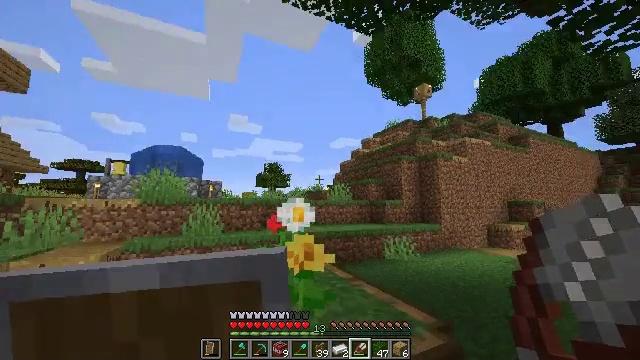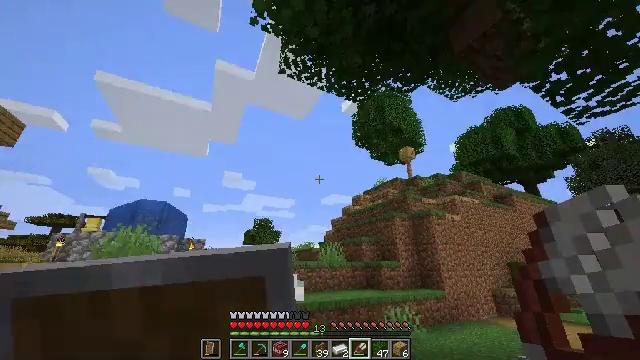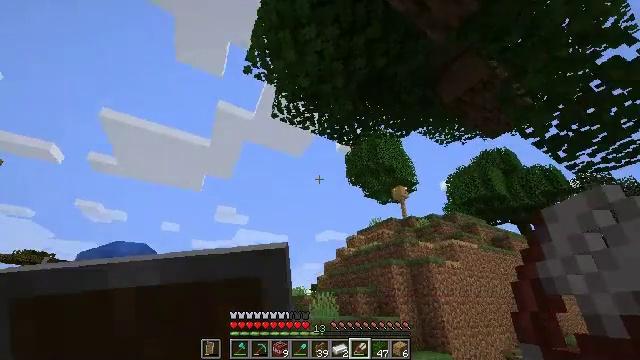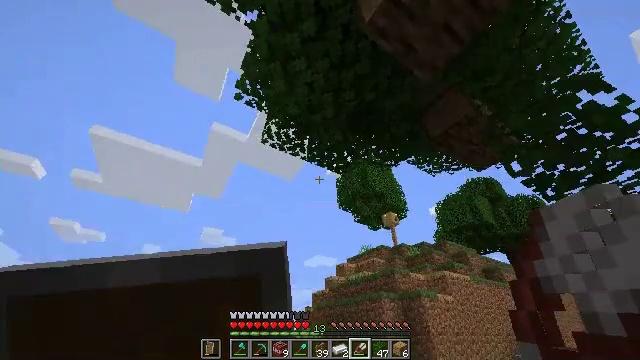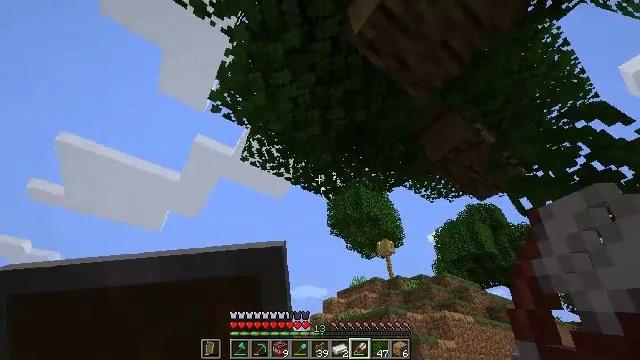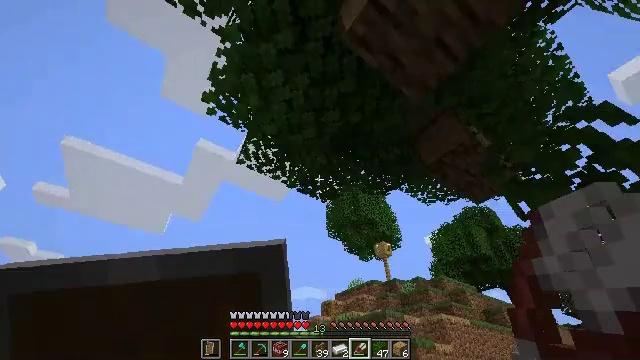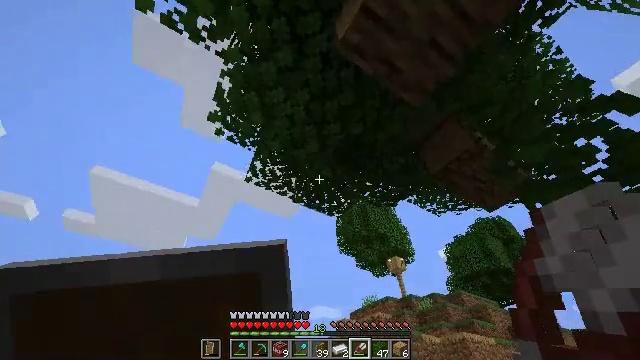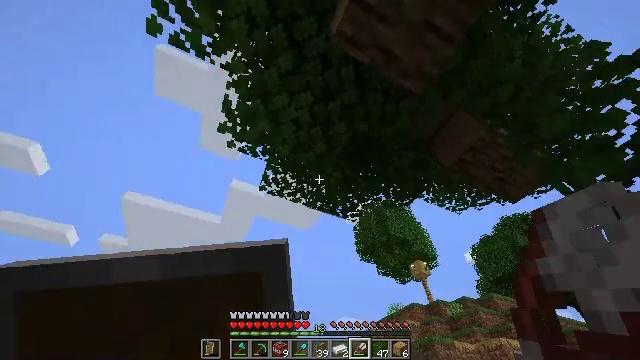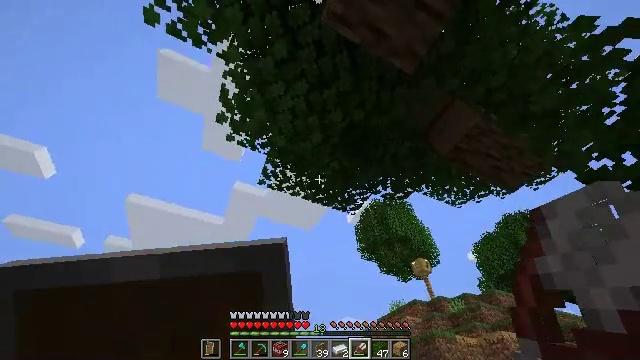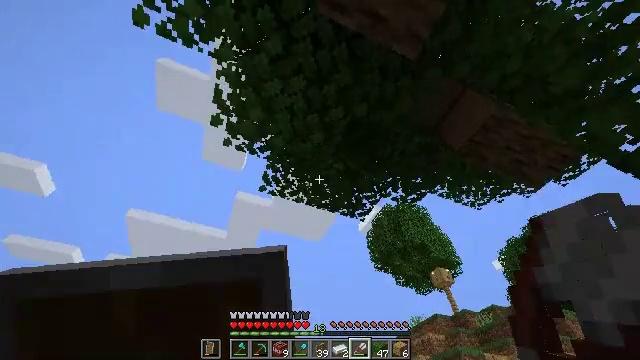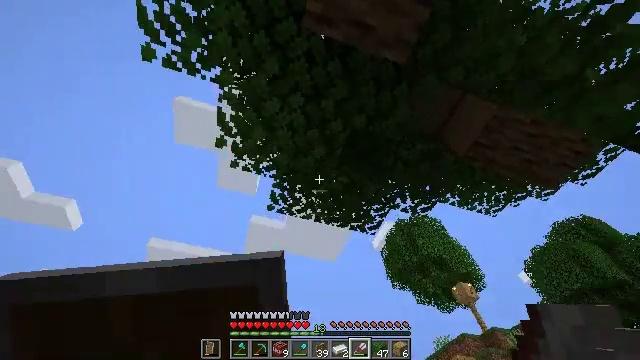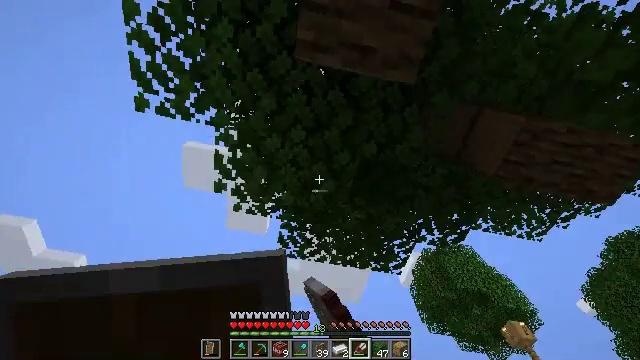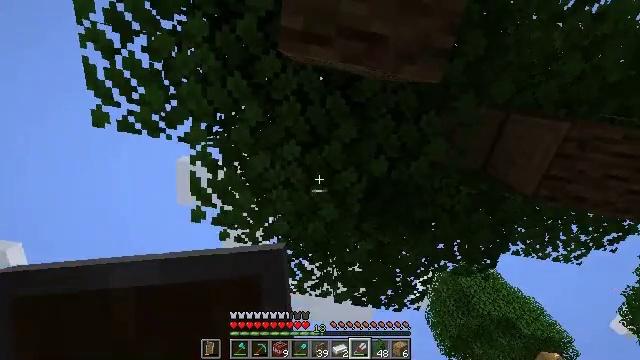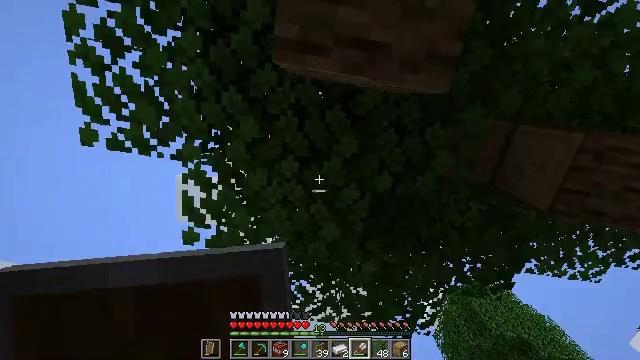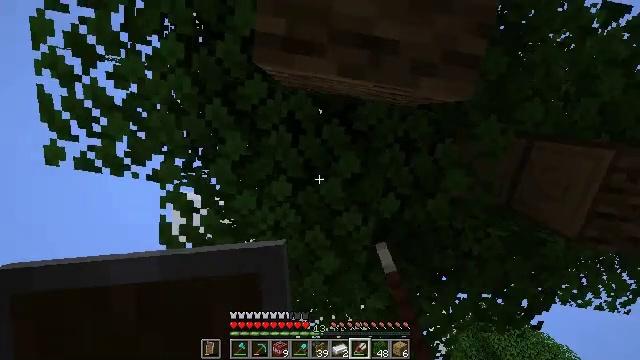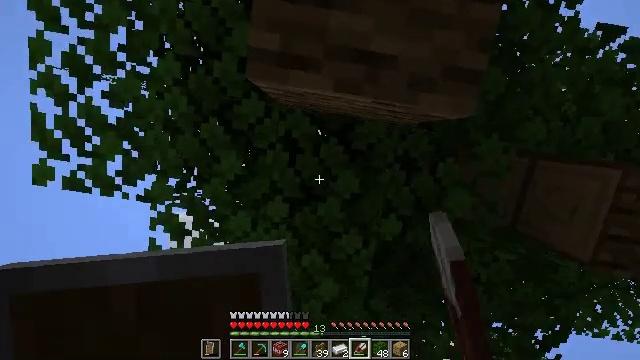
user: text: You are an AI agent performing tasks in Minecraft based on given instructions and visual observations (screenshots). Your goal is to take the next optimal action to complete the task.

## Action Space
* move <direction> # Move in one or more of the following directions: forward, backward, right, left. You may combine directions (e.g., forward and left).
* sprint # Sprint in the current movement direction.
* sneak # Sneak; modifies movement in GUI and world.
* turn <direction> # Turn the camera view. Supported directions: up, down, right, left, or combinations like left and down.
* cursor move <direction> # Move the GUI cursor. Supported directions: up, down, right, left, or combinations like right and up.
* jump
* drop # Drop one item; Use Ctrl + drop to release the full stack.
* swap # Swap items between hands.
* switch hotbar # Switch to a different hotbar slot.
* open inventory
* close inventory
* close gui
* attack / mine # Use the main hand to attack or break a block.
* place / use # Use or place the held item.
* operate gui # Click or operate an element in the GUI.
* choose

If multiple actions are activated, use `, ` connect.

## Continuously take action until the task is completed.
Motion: motion action
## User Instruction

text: Gather oak leaves by attacking.
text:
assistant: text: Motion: move forward, sprint, turn right and up, jump
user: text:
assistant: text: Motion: move forward, sprint, turn right and up, jump
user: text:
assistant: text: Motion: move forward, sprint, turn right and up, jump
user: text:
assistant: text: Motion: move forward, sprint, turn right and up, jump
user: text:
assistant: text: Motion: move forward, sprint, jump
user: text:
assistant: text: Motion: move forward, sprint, turn left and up, jump
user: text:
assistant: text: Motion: move forward, sprint, turn left and up, jump
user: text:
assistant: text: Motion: move forward, jump
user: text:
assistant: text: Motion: turn left and up, jump
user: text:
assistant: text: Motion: turn left and up, attack / mine, jump
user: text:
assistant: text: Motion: turn left and up, attack / mine, jump
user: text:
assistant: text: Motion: turn left and up, attack / mine, jump
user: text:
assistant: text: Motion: turn up, attack / mine, jump
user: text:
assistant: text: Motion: turn up, attack / mine, jump
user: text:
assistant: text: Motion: turn up, attack / mine, jump
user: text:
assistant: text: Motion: turn up, attack / mine, jump
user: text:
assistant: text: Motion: turn up, attack / mine, jump
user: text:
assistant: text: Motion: turn up, attack / mine, jump
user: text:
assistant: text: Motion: turn up, attack / mine, jump
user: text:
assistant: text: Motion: attack / mine, jump
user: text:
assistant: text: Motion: attack / mine, jump
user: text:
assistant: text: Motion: attack / mine, jump
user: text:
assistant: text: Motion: attack / mine, jump
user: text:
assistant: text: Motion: attack / mine, jump
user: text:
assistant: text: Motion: attack / mine, jump
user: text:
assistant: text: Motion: move left, attack / mine, jump
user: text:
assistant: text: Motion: move left, turn left and down, attack / mine, jump
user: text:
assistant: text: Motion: move left, turn left and down, attack / mine, jump
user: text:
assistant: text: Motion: move left, attack / mine, jump
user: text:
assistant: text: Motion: move left, attack / mine, jump